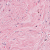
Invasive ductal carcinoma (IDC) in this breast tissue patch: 0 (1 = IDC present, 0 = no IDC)